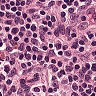
Metastatic tissue present: no